Field crop: maize
Growth stage: 2
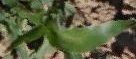
Species: maize